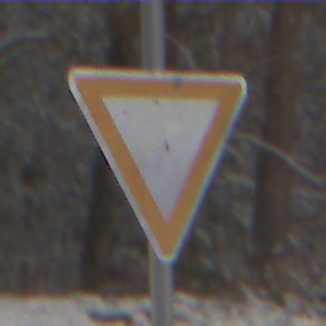
Verkehrszeichen: VorfahrtGewaehren
Umgebung: Outdoor, Nature
Tageszeit: MorningAfternoon
Wetter: PartlyCloudy
Licht: Natural
Jahreszeit: Winter
Kontrast: HighContrast